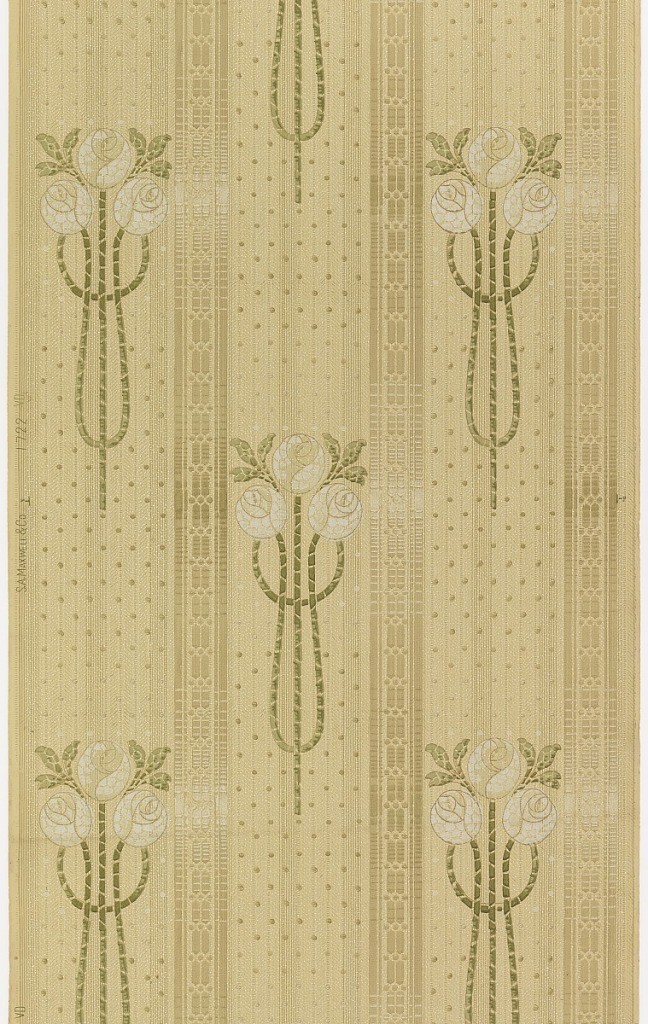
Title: Sidewall
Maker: Maxwell & Co., S.A., Chicago, Illinois, USA
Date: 1905–1915
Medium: Machine-printed paper
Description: Stylized floral bouquets of three rose-like flowers alternates with narrower column of stripes and beading. Printed in shades of green and white on a tan background.